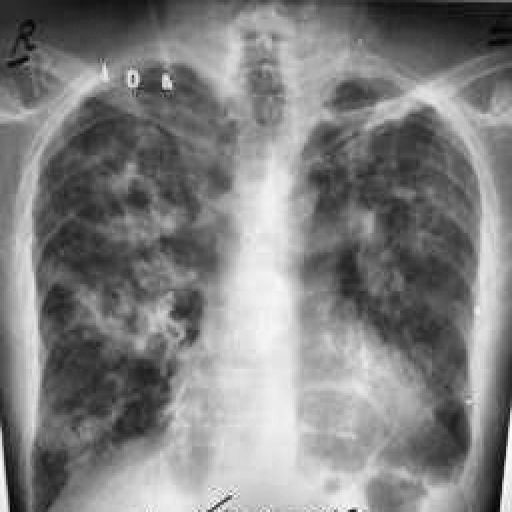
Finding: TUBERCULOSIS